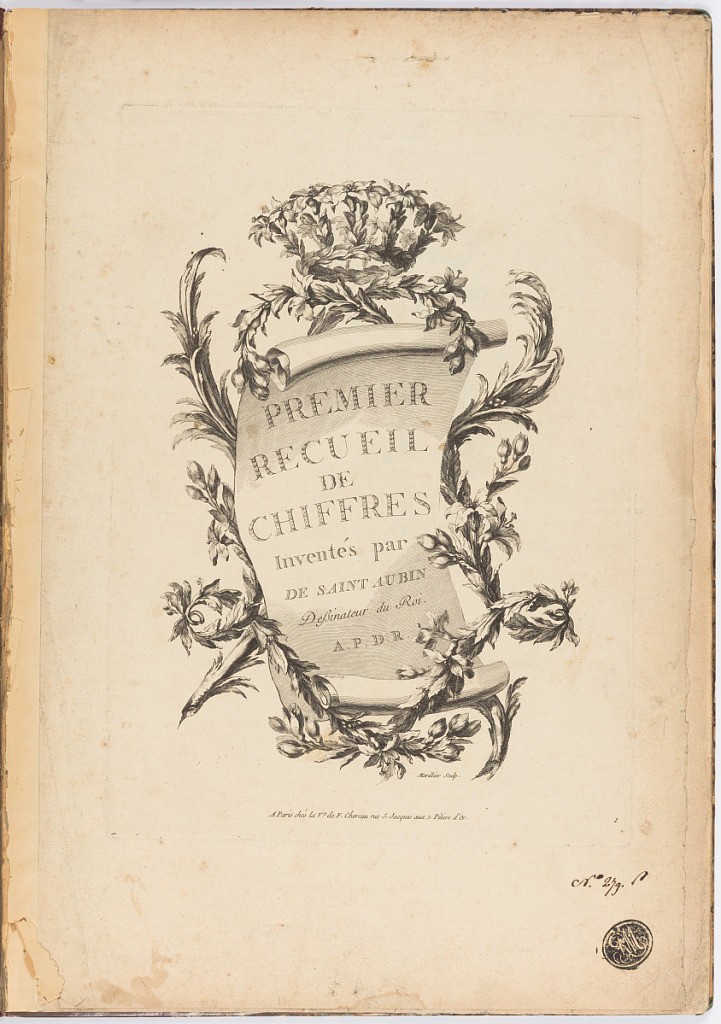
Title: Title Page
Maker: Charles-Germain de Saint-Aubin, French, 1721–1786
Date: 1766
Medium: Etching and engraving on laid paper
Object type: Print
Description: Title page for a series of designs for interlaced decorative letters (ciphers, monograms). The title is lettered on a scroll surrounded by scrolling foliage, branches, flowers and a foliate crown. The plate is numbered, titled, and signed. A collector's mark - the letters RM within an oval frame - is stamped on the lower right-hand corner, on the margin, with a number inscribed above.